Question: The following code yields the figure below:
'''
import numpy as np
import matplotlib.pyplot as plt
xs = np.random.rand(100)
ys = np.random.rand(100)
r, p = 0.930, 1e-5
label = '$T_m$
$\rho = %.3f, p = %.1e$'%(r, p)
fig, ax = plt.subplots()
ax.scatter(xs, ys, label=label)
ax.legend()
plt.show()
'''

''$T_m$''. I've tried using the 'str.format' mini-language with various things like
'''
label = '{0:{x}^25}
{1:.3f}, {2:.1e}'.format('$T_m$', r, p, x=' ')
'''
which I thought would work because the following gives
'''
>>> print ax.get_legend_handles_labels()
([<matplotlib.collections.PathCollection object at 0x7fa099286590>],
[u' $\Delta T_{m}$
$\rho=0.930, p=1.2 \times 10^{-5}$'])
'''
but the whitespace gets stripped in the label. I can't use any latex space (''\;'' or ''\mbox{}'') for the fill character because they are multiple characters. I also tried using the 'multialignment='center'' keyword in various places, but it is not a valid kwarg to 'ax.legend'.
Ultimately, I will several legend handles where label text can have either more characters in the second line (shown here) or more characters in the first line (opposite as shown here).
I am using python 2.7.6 and matplotlib 1.4.3.
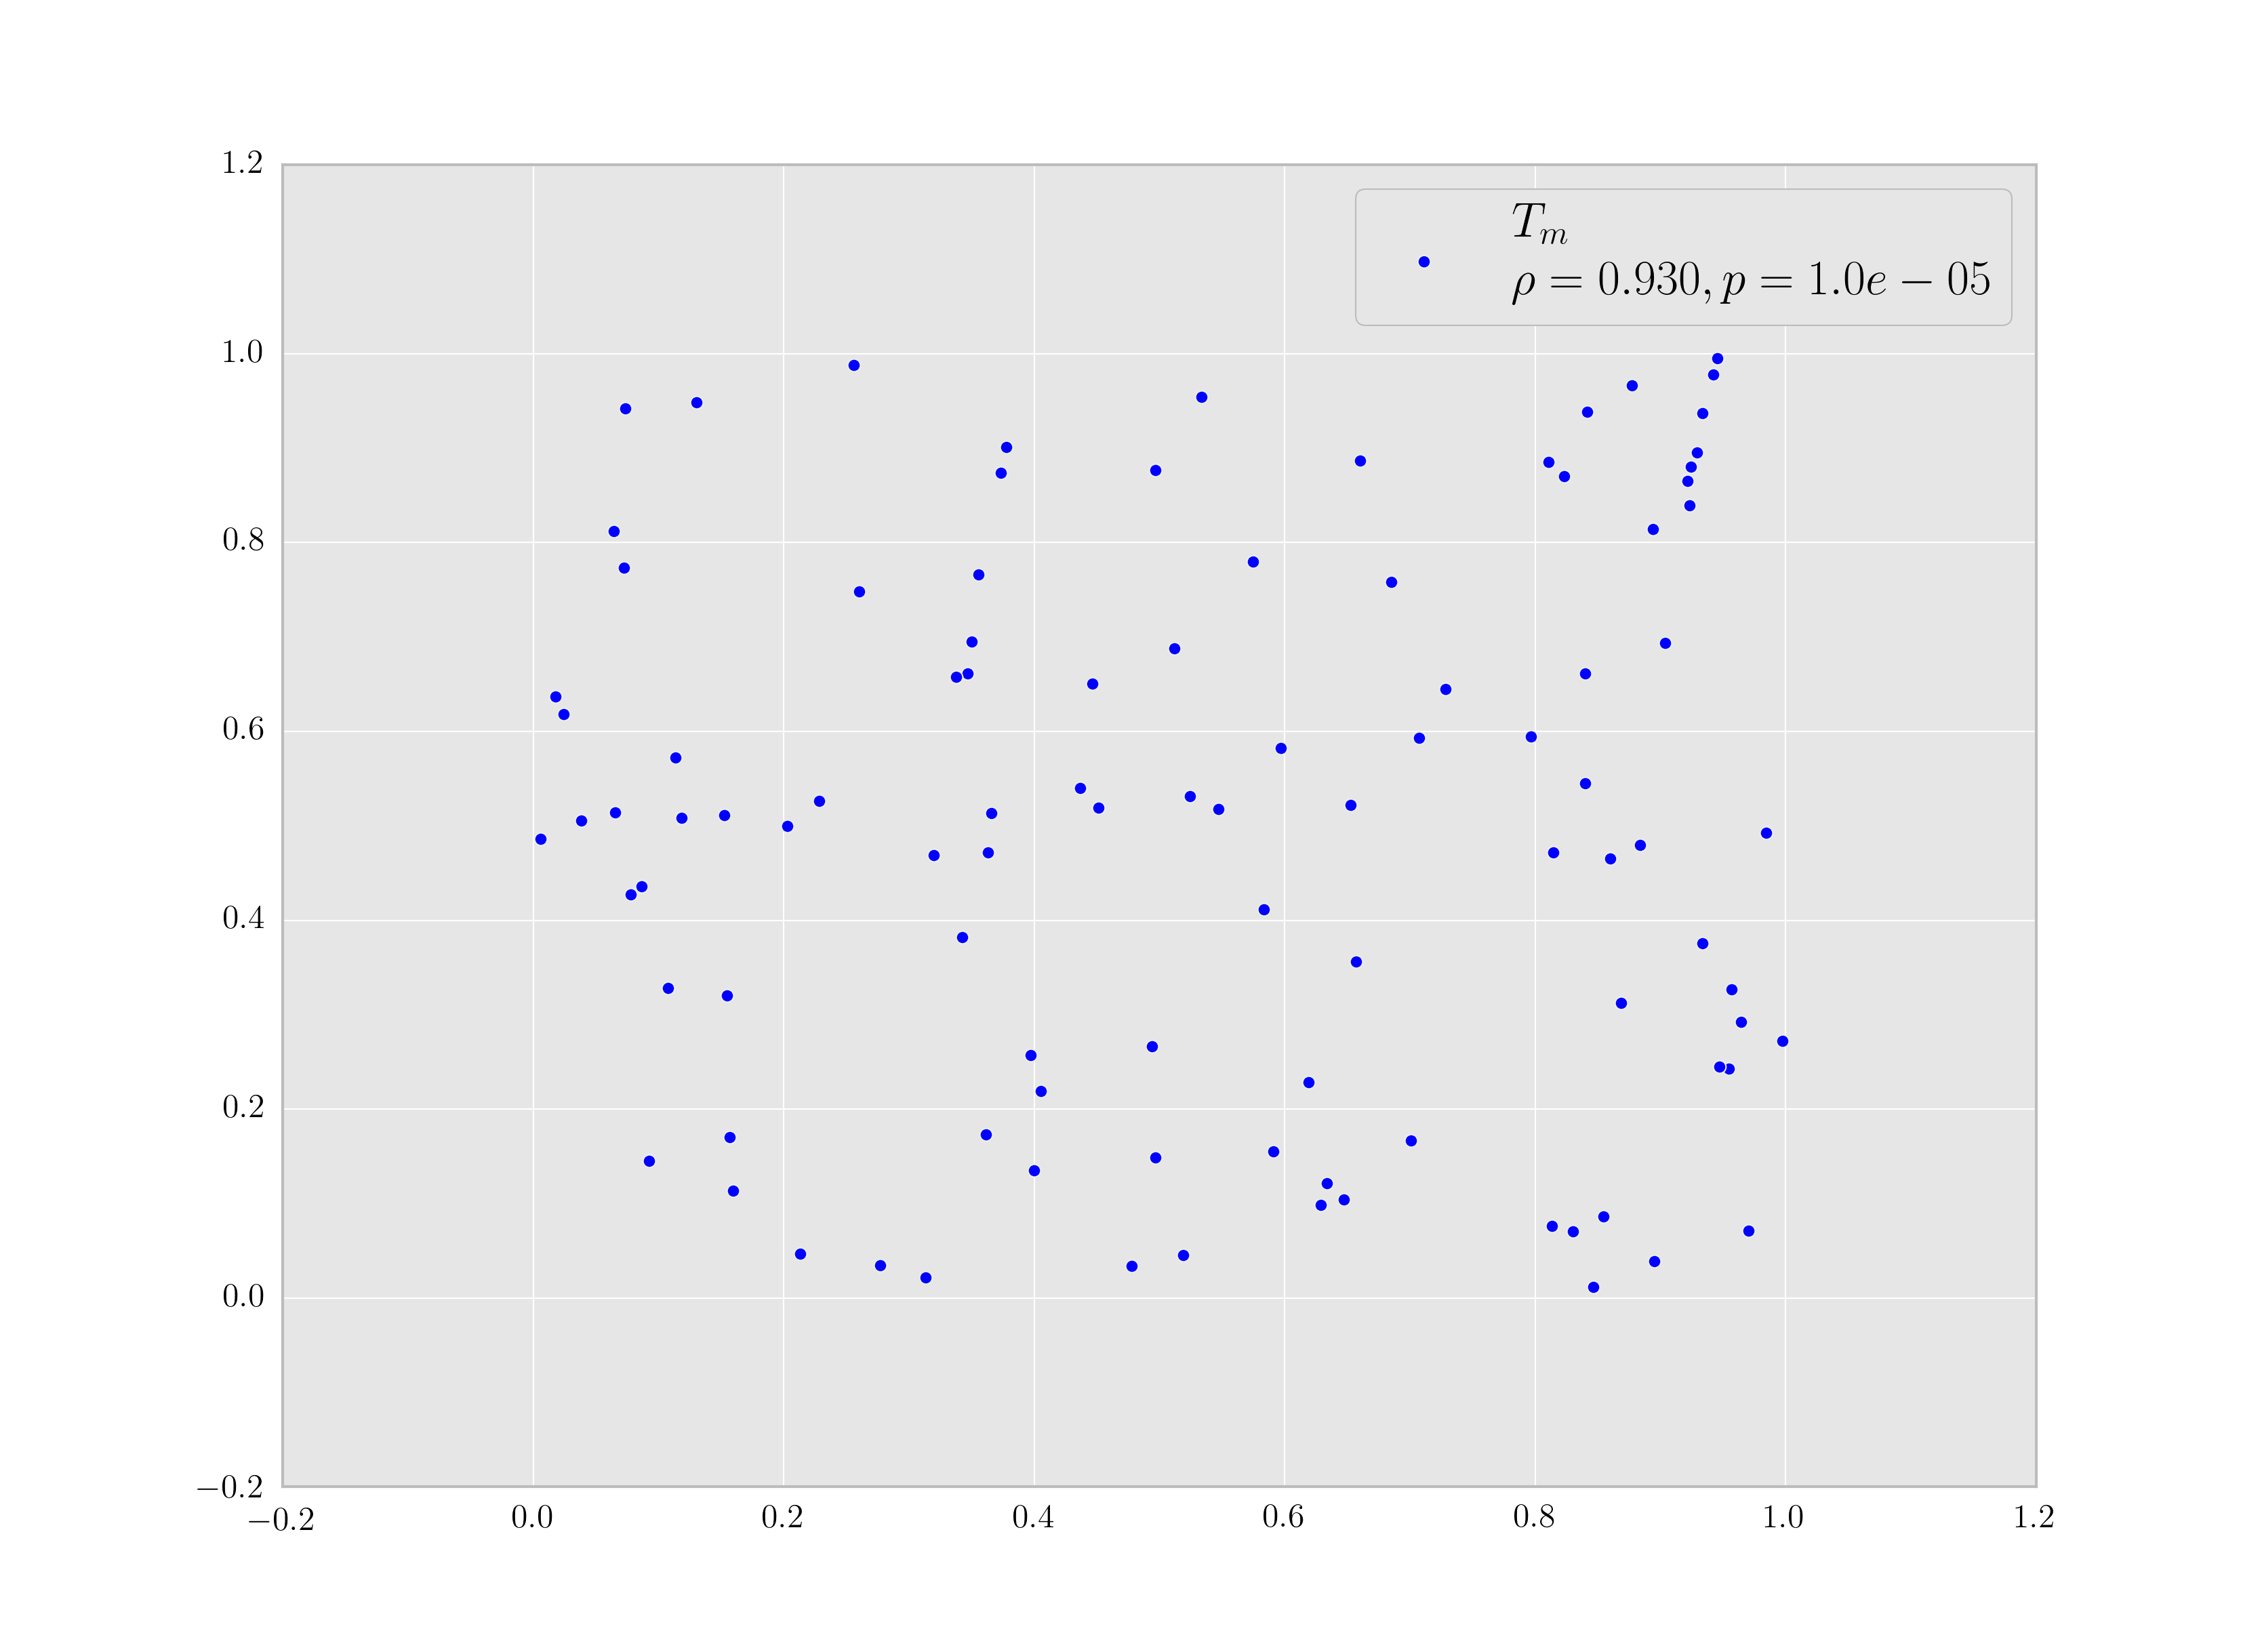
Answer: As you figured out yourself the key is the 'multialignment' argument. However, it is not an argument to the 'legend' function, but merely a propery of <URL>. So the trick is to save a handle of the legend and then set this propery for each text element:
'''
leg = ax.legend()
for t in leg.texts:
t.set_multialignment('center')
'''
Result: